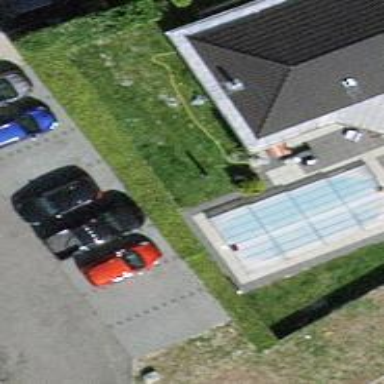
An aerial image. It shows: Swimming pool located in leisure land.